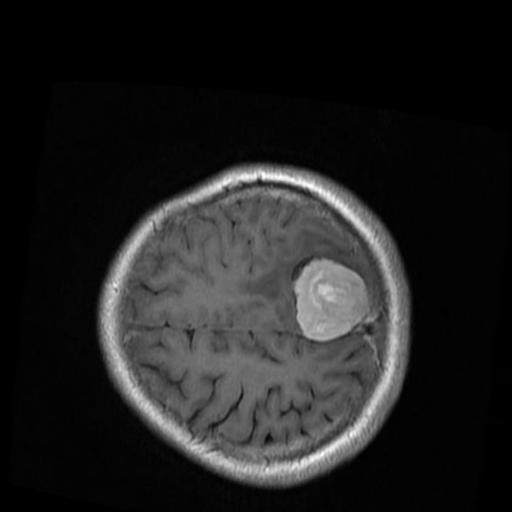
Label: brain_menin